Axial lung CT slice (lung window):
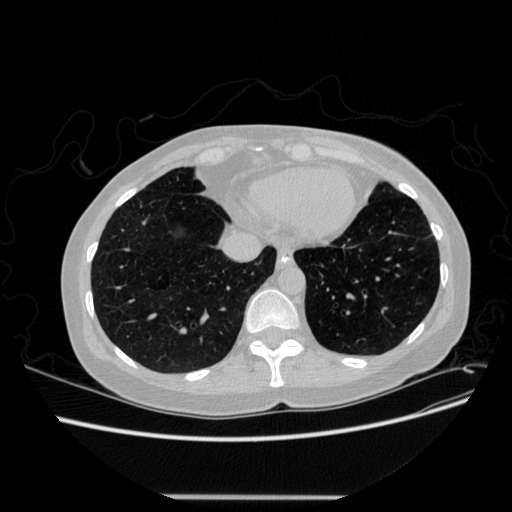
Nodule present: no